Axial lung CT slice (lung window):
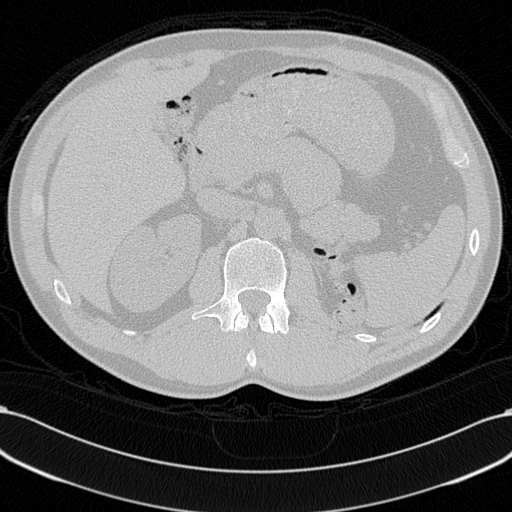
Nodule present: no